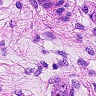
Metastatic tissue present: yes